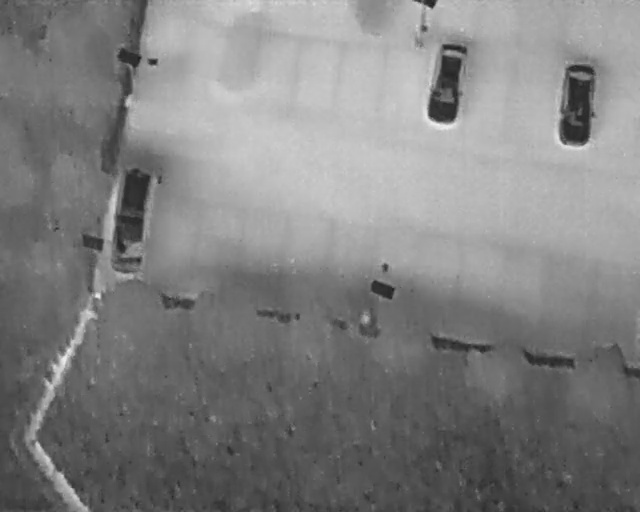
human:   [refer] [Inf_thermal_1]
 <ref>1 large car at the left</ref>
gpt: <box>[[11, 38, 28, 47, 6]]</box>

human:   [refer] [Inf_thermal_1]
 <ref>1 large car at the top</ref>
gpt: <box>[[63, 12, 76, 20, 7]]</box>